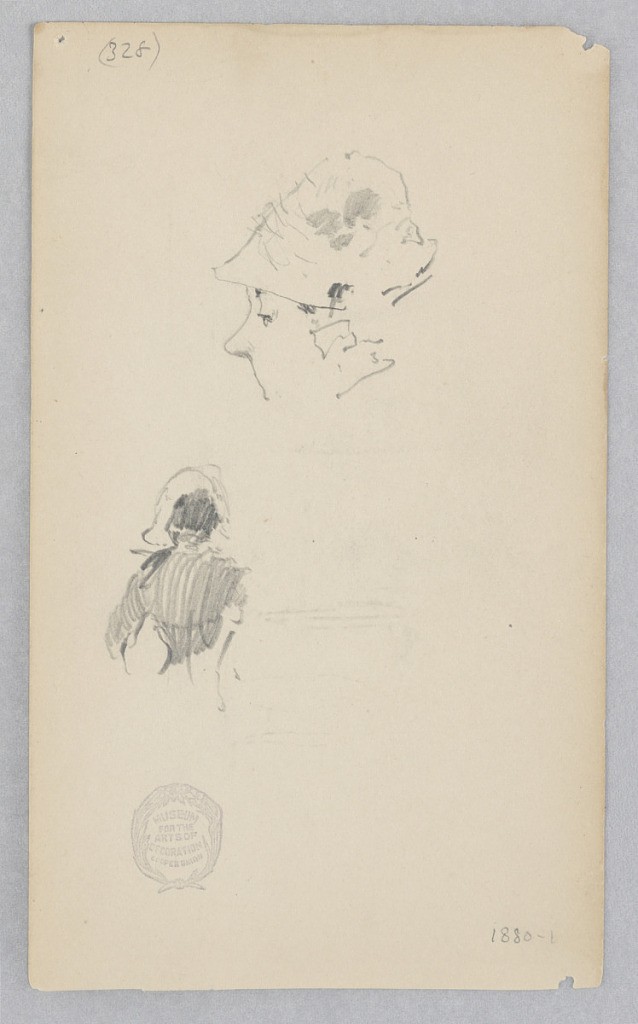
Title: Figure
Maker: Robert Frederick Blum, American, 1857–1903
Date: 1880–1881
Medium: Graphite on wove paper.
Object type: Drawing
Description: Partial sketches of a figure wearing a hat.